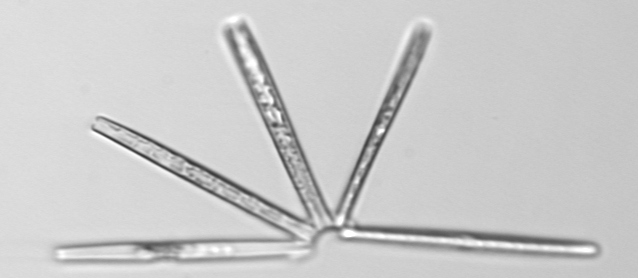
Label: Thalassionema